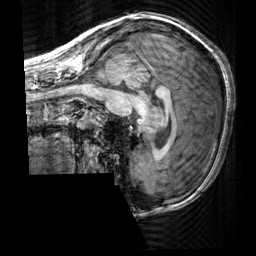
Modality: T1w
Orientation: sagittal
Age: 20
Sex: male
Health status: healthy
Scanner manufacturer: siemens
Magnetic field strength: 3 T
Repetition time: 2.3 s
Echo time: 0.00303 s